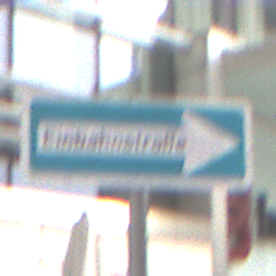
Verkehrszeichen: EinbahnstrasseRechtsweisend
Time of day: Midday
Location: Outdoor (Urban)
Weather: Overcast
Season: NotSpecified
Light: Natural